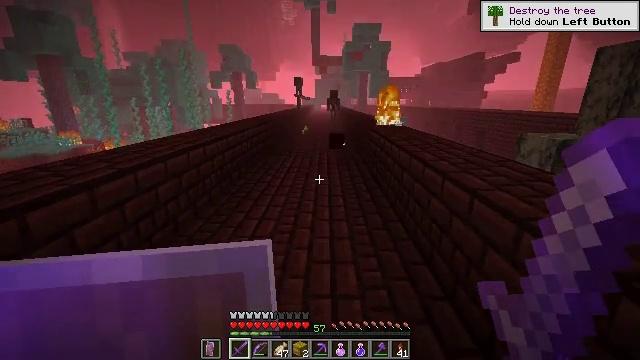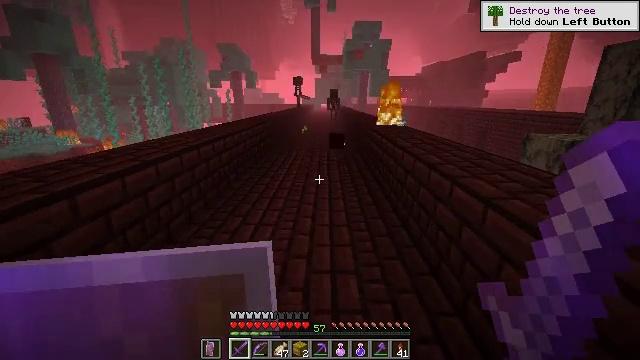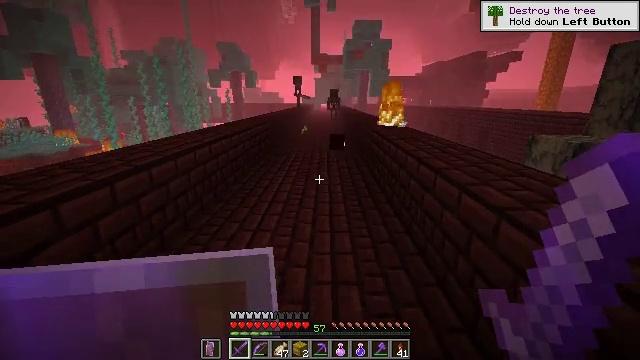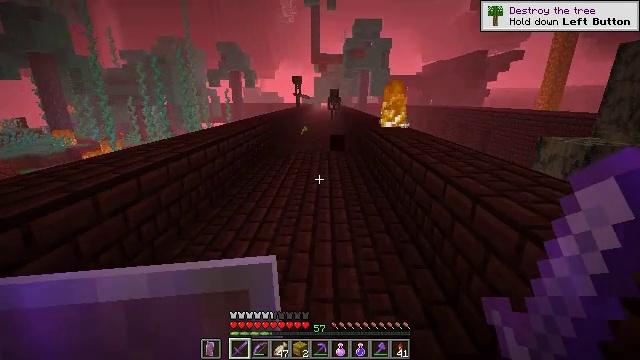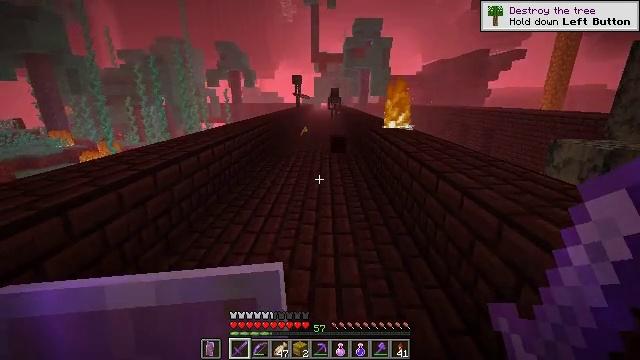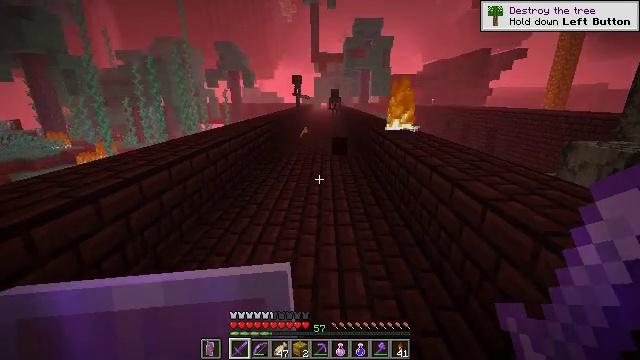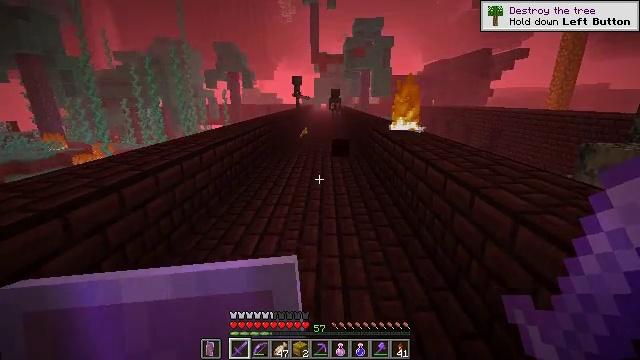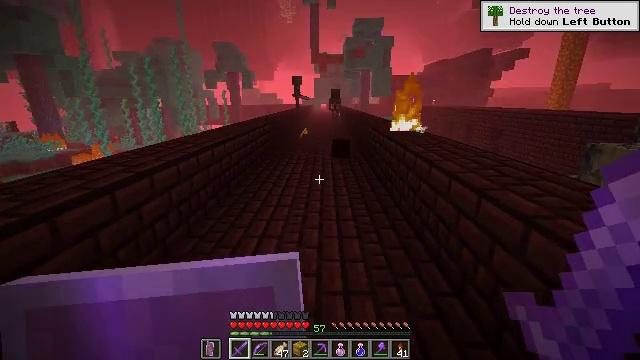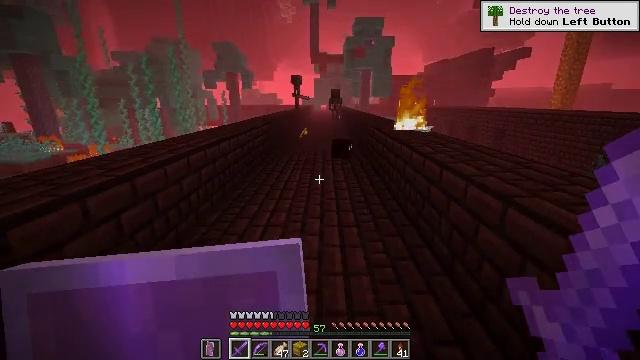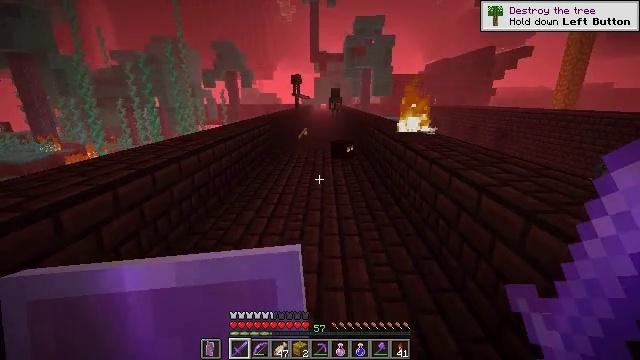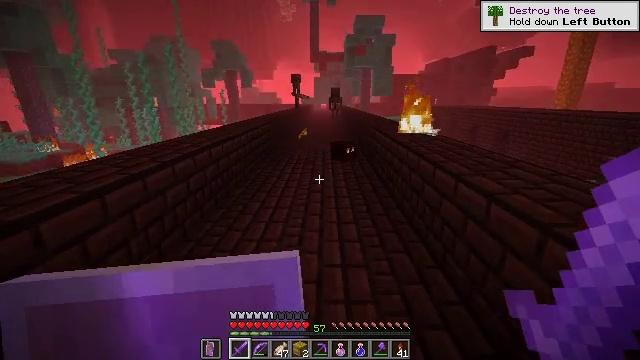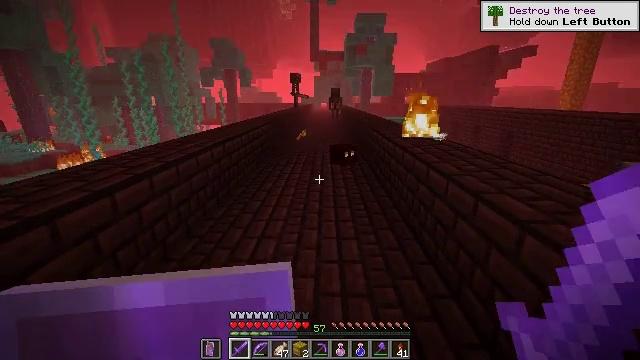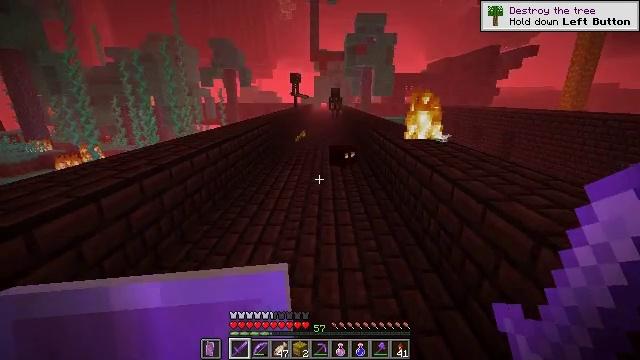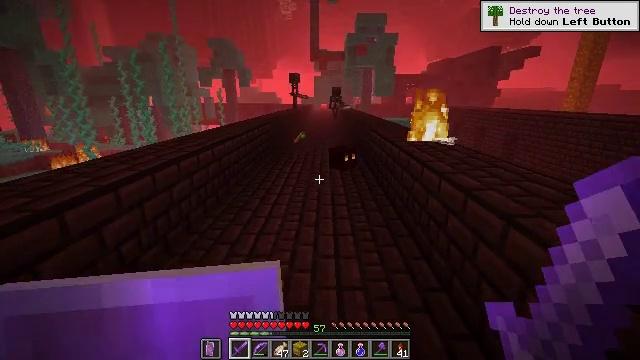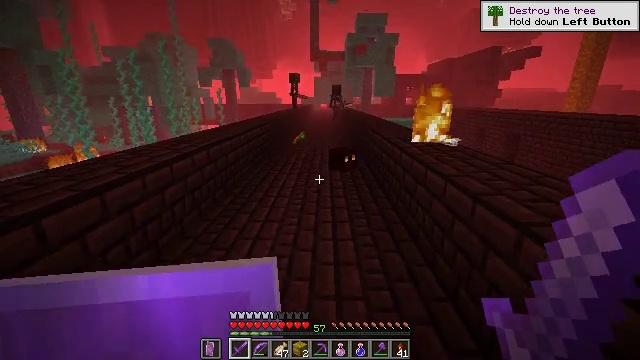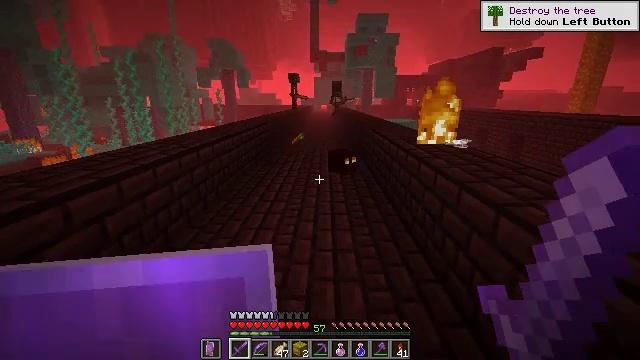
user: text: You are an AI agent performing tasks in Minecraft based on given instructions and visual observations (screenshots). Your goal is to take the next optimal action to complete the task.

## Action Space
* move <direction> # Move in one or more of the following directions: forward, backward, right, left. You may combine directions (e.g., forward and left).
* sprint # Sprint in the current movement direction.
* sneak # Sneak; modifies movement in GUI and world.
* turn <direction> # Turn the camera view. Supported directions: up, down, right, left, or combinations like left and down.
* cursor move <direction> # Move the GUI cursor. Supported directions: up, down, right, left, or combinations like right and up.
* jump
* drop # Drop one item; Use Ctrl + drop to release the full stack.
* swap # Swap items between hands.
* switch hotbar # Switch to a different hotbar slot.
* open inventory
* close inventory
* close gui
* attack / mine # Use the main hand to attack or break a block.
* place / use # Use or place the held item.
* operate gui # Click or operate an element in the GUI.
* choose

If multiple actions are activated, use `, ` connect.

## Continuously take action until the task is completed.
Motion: motion action
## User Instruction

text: Fight hostile mobs.
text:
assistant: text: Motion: move forward
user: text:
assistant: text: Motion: move forward
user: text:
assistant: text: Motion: move forward
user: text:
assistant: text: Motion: move forward
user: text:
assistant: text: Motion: move forward
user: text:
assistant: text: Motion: move forward
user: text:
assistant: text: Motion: move forward
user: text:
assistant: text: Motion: move forward
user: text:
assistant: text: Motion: move forward
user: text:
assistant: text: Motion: move forward
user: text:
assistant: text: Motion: move forward
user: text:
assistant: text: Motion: move forward
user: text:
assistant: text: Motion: move forward
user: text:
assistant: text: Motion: move forward
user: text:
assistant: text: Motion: move forward
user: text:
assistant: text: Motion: move forward
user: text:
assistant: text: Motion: move forward
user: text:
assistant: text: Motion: move forward
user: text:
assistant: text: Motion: move forward
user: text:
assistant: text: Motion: move forward
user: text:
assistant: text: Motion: move forward
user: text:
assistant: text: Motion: move forward
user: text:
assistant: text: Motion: move forward
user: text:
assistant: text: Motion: move forward
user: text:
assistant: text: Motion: move forward
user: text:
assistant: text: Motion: move forward
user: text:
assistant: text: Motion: move forward
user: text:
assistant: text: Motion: move forward
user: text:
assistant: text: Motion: move forward
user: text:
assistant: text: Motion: move forward